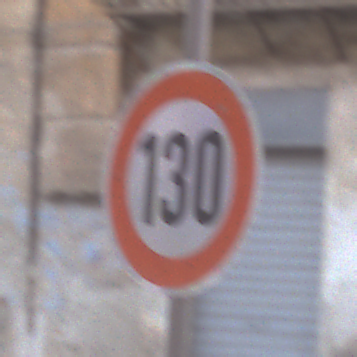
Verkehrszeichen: Geschwindigkeit130
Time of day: MorningAfternoon
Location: Outdoor (Urban)
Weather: PartlyCloudy
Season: NotSpecified
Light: Natural